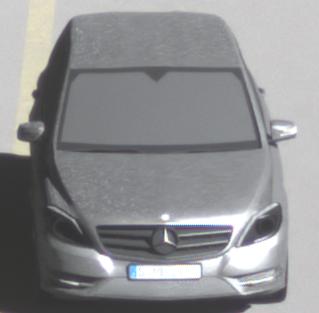
Make: Mercedes-Benz
Model: B 180 BlueEFFICIENCY
Detailed model: B-Class (246)
Model produced from: 2011/11
Model produced until: 2012/10
Doors: 5
Color: white
Road condition: dry road
Daytime: morning or afternoon
Contrast: high contrast